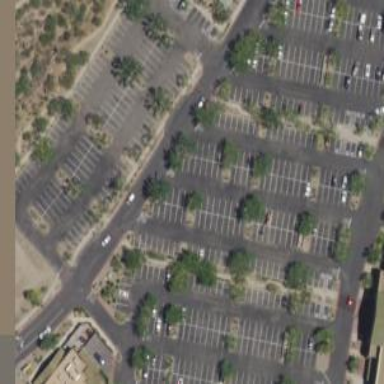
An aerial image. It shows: Parking area.